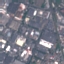
Label: Industrial